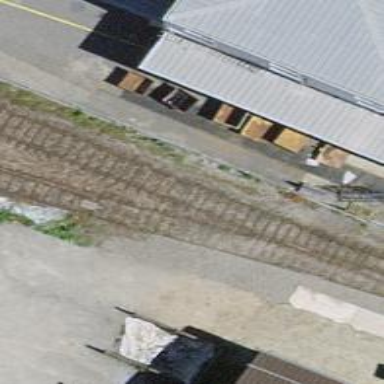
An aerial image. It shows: Railway switch.